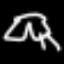
Label: pants